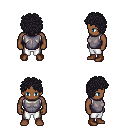
a pixel art fantasy rpg character, male body template, human, dark skin, steel chest armor, white pants, raven curly afro hairstyle, brown shoes, four views (front, back, left, right), 2x2 character sprite sheet, small pixel art, hard edges, no anti-aliasing